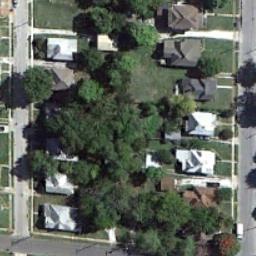
Label: residential